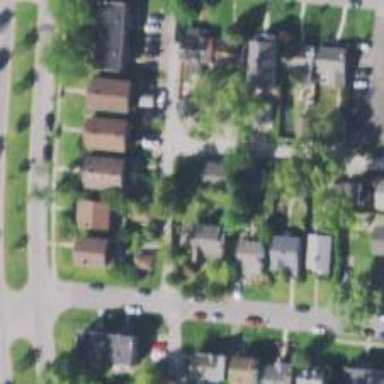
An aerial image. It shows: Alley classified as service road.